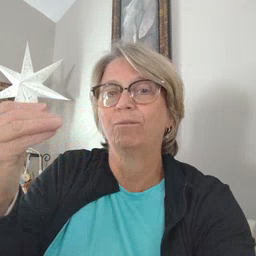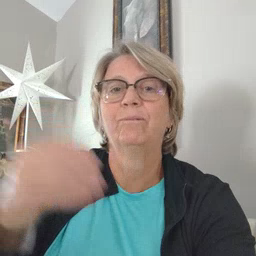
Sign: wolf